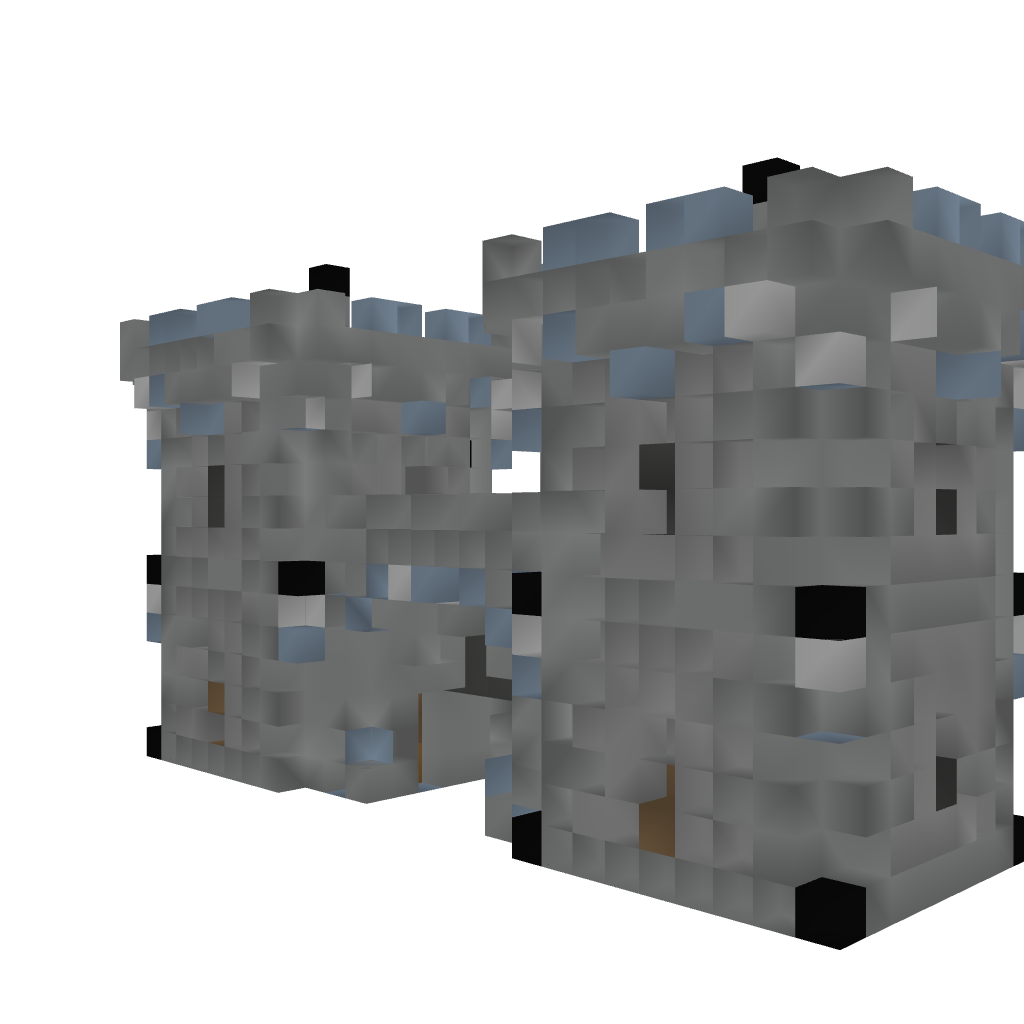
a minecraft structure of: Gatehouse 1